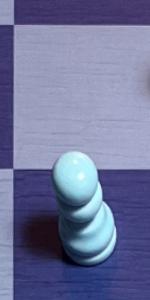
Label: Pawn_White